Question: I'd like to display the data from the array in the order as shown in the picture:

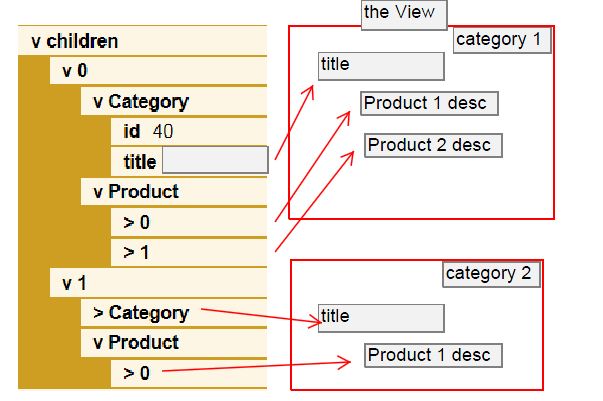
Answer: I will use nested foreach.
'''
foreach($yourvariable as $data){
echo $data['Category']['title'];
foreach ($data['Product'] as $myproduct){
echo $product['whateverfield1'];
echo $product['whateverfield2'];
}
}
'''